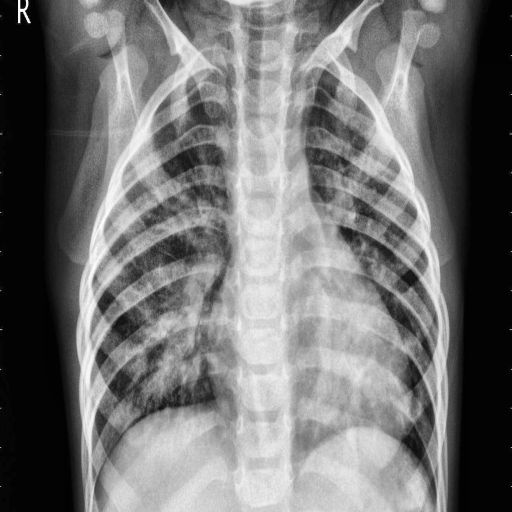
Finding: PNEUMONIA